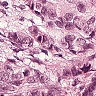
Metastatic tissue present: yes